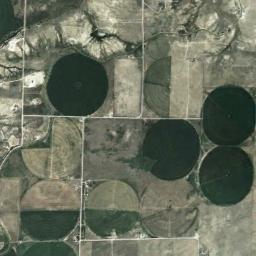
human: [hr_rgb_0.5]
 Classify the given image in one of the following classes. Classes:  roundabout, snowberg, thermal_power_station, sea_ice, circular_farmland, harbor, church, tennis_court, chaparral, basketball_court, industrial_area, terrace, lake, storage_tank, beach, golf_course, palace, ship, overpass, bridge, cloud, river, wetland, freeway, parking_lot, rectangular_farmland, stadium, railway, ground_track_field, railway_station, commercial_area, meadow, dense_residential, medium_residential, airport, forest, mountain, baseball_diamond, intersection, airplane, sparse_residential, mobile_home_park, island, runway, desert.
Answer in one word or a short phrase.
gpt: circular_farmland